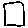
Label: square